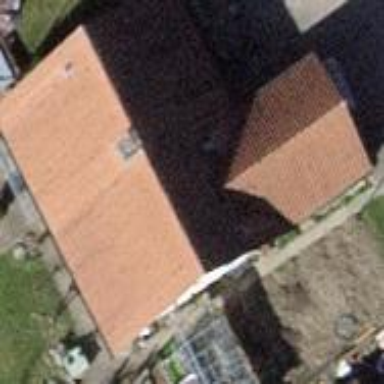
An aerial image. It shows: Detached building with gabled roof.